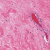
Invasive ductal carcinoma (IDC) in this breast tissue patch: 0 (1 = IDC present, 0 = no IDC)